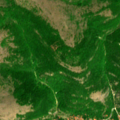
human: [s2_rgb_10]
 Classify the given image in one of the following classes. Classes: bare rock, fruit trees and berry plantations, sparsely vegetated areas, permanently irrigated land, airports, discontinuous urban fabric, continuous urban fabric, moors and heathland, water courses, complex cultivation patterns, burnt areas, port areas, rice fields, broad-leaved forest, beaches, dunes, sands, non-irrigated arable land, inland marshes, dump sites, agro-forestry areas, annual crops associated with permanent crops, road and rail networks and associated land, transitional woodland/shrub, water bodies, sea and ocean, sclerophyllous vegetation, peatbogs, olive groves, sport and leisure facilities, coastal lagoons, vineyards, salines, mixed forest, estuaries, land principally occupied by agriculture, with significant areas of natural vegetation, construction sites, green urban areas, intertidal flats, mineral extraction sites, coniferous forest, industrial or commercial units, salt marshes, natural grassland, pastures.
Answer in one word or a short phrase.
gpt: discontinuous urban fabric, broad-leaved forest, natural grassland, transitional woodland/shrub